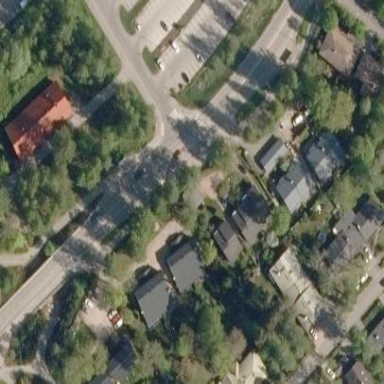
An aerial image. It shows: Residential garden area classified as leisure land.